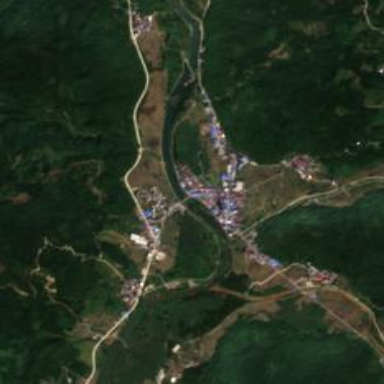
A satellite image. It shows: Ethnic township within town.